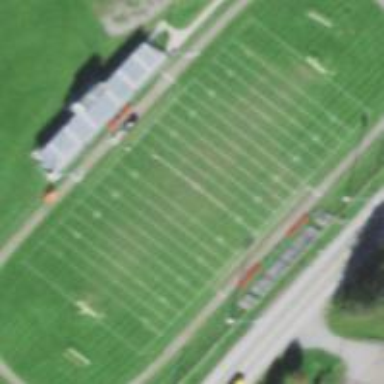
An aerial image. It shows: American football pitch.